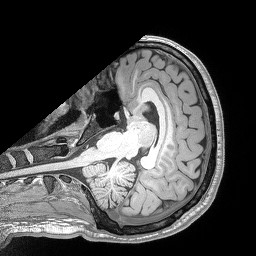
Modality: T1w
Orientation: axial
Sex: male